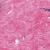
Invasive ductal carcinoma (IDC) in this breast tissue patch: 0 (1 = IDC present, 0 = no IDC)